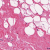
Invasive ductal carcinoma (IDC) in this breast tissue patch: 0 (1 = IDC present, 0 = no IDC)